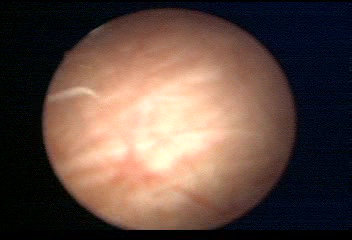
Modality: WLC
Class: Normal mucosa
Bladder cancer association: No